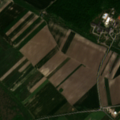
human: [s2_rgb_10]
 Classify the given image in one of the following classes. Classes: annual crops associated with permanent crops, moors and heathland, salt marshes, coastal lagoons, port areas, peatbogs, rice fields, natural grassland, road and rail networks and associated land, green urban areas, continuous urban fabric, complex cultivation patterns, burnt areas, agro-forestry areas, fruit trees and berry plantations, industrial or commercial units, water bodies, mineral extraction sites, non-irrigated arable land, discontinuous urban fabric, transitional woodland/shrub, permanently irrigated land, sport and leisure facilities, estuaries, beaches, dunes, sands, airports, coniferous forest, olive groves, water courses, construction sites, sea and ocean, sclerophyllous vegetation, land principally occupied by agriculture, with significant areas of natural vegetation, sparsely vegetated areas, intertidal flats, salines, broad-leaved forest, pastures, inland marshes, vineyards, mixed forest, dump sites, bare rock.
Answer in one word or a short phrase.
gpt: non-irrigated arable land, pastures, complex cultivation patterns, broad-leaved forest, transitional woodland/shrub